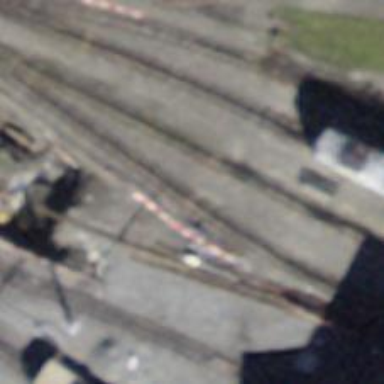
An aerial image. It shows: Narrow-gauge railway yard with one track. The yard is electrified with contact line.